Field crop: maize
Growth stage: 2
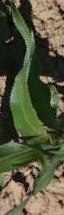
Species: maize